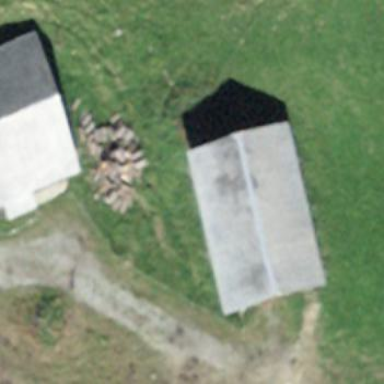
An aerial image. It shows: Farm auxiliary building.